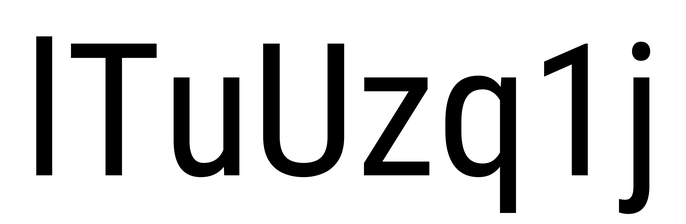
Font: Roboto_Condensed_Regular